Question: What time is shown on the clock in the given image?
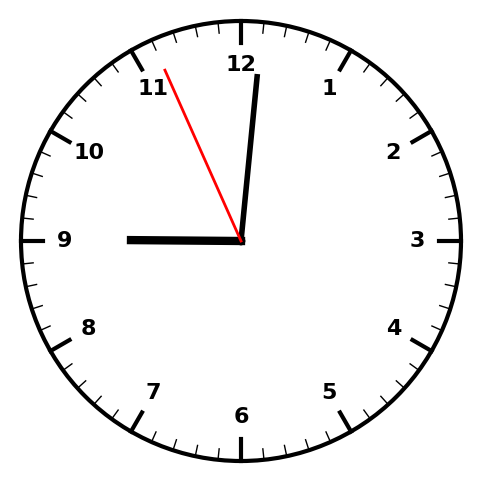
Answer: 09:00:56